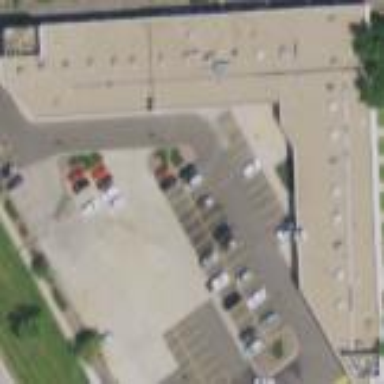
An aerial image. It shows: Commercial building.